Current action and preconditions to check: trajectory_clear

Your task: For each precondition in the list above, predict whether it will hold at this action.

Consider the current scene as observed from the mobile robot's camera, and analyze the predicted future states of all dynamic agents (e.g., people, animals, vehicles, or any moving entities) within the NEXT SECOND.

IMPORTANT: Only answer "very likely" if you are absolutely certain—based on strong, clear evidence—that a dynamic agent will violate the precondition in the predicted future state. Do NOT answer "very likely" for unlikely, ambiguous, or low-probability risks.

Ask yourself for each precondition: Is there a high probability, with clear and convincing evidence, that the predicted future states of any dynamic agent will interfere with the predicted future state of the currently executing action within the NEXT SECOND, causing that precondition to fail?

Assess the risk level based on these predictions. Use "likely" or "very likely" if motions create a clear risk of interference.

Use "neutral" or "improbable" if agents are nearby but their predicted paths are clearly diverging or non-conflicting.

Failure Risk Categories: "very improbable", "improbable", "neutral", "likely", "very likely"

Answer Format: Output ONLY the probability_of_failure value from these categories: "very improbable", "improbable", "neutral", "likely", "very likely"

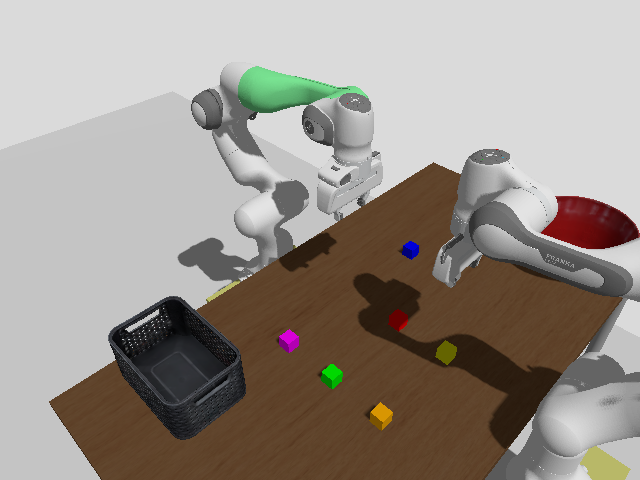

Answer: very improbable